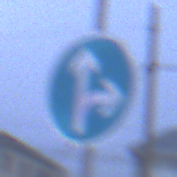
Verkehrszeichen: VorgeschriebeneFahrtrichtungGeradeausOderRechts
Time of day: SunriseSunset
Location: Outdoor (Urban)
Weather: Overcast
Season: NotSpecified
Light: Natural